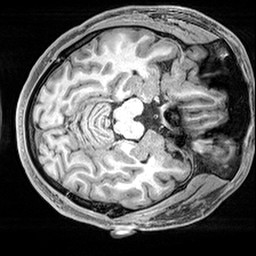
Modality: T1w
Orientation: axial
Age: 22
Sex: male
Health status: healthy
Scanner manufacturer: siemens
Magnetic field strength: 3 T
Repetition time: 2.4 s
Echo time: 0.00217 s